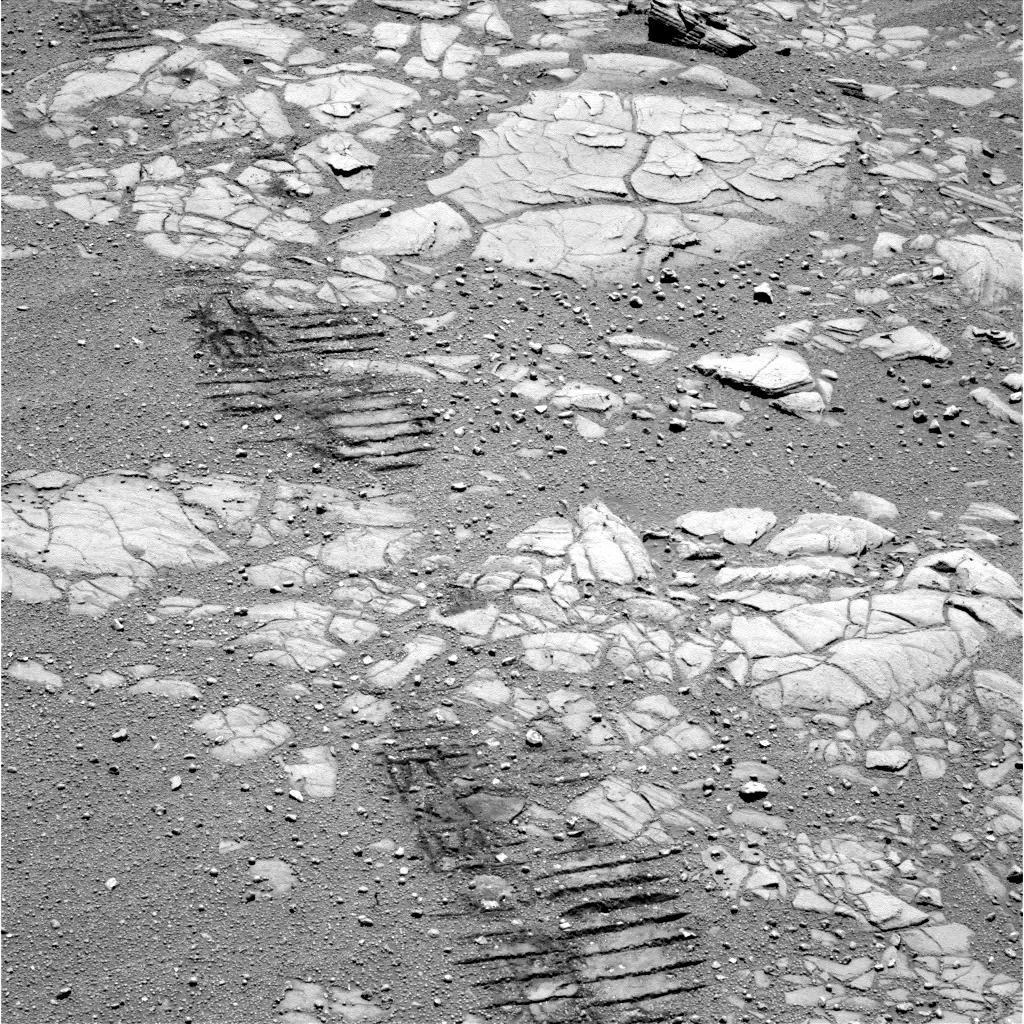
Terrain classes present: Bedrock, Gravel / Sand / Soil, Rock, Shadow, Track